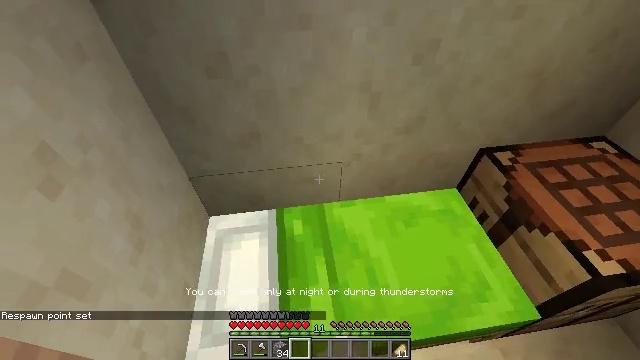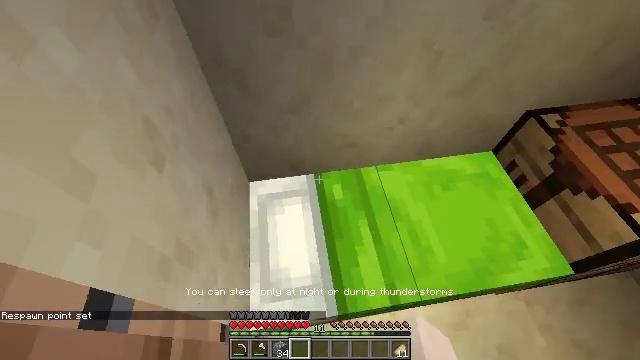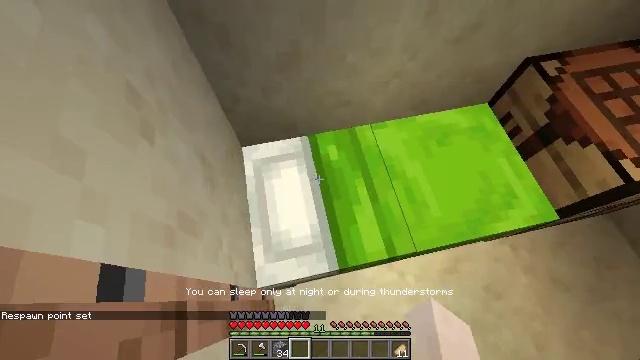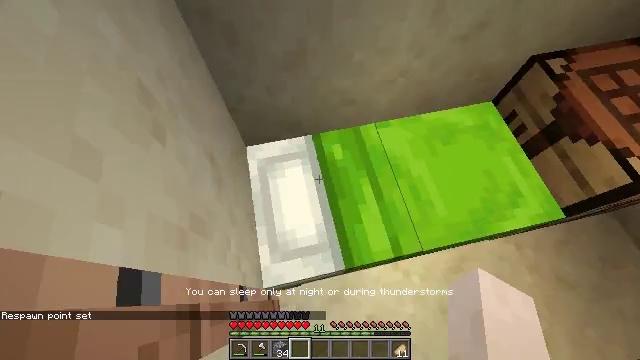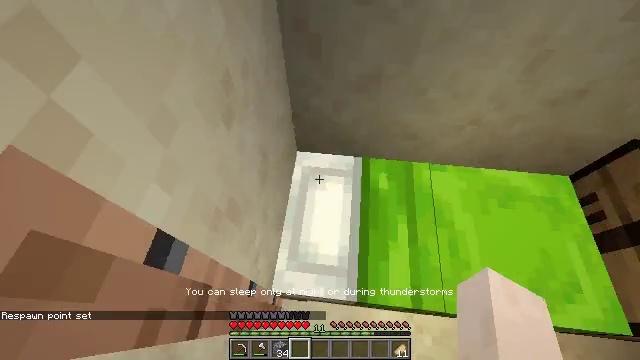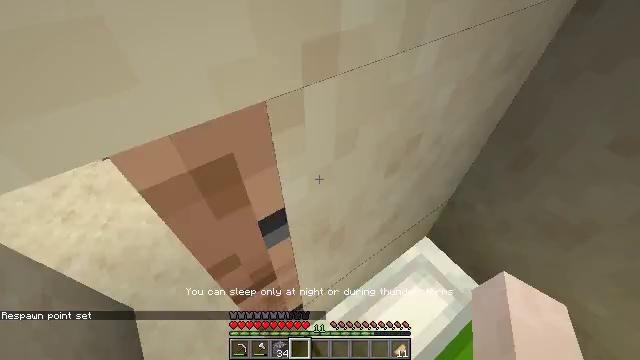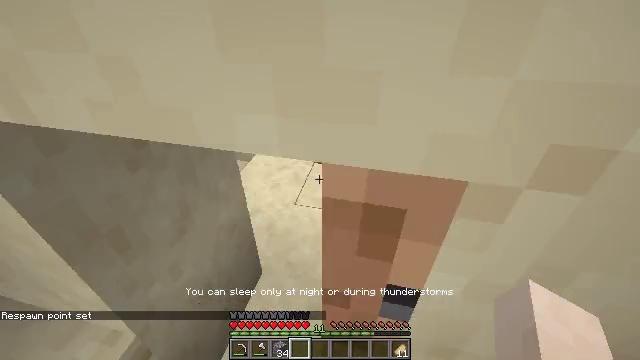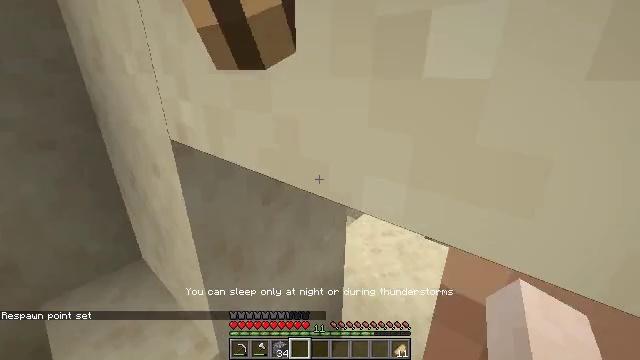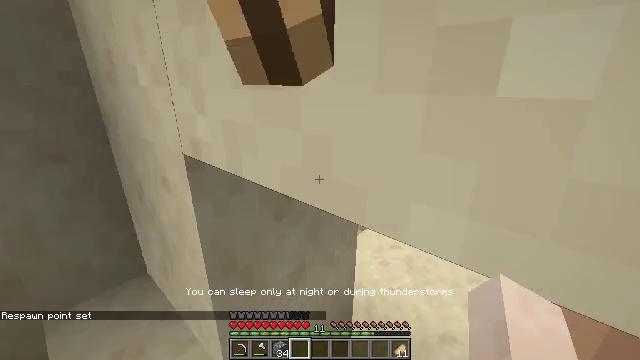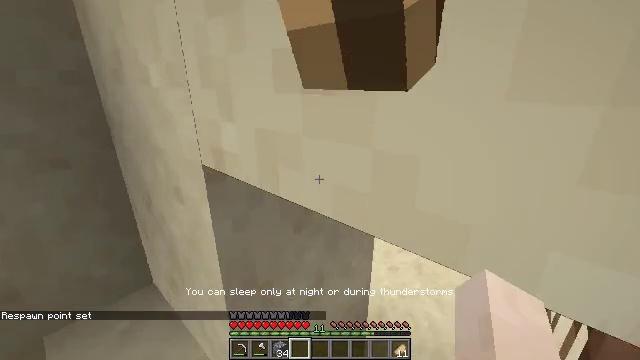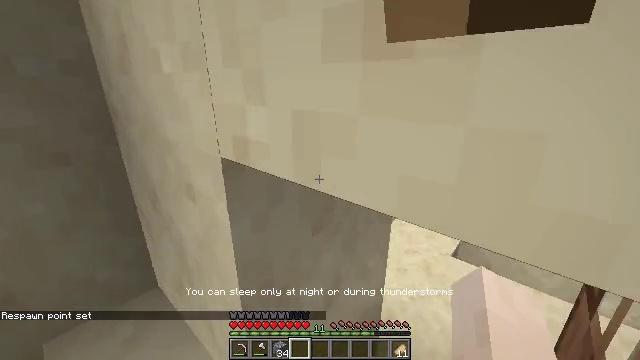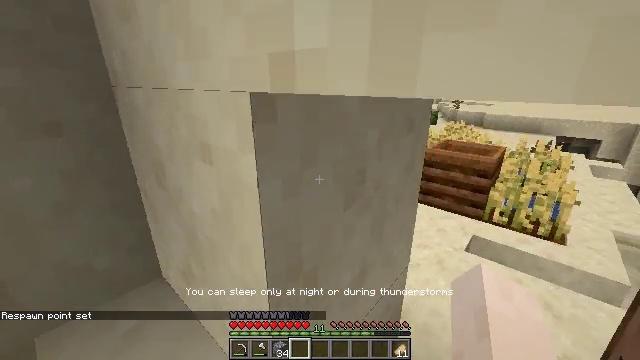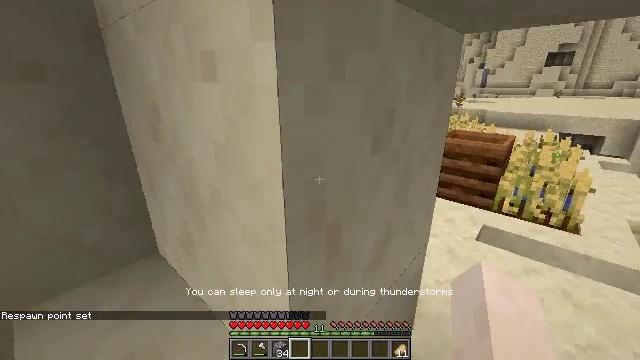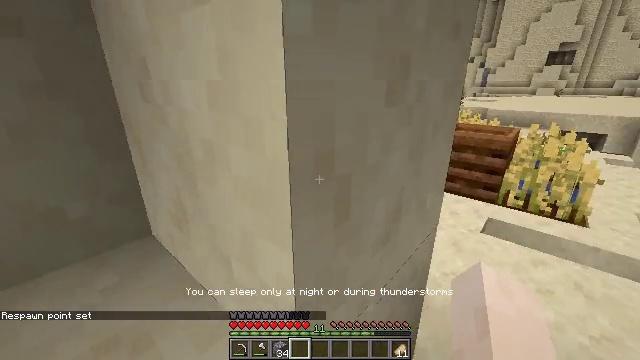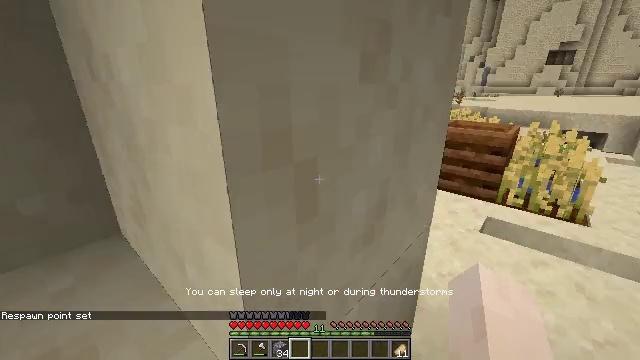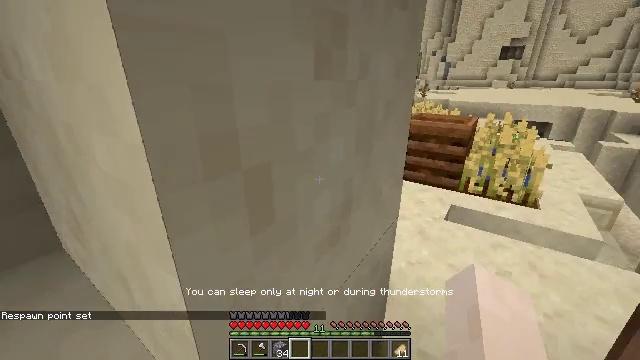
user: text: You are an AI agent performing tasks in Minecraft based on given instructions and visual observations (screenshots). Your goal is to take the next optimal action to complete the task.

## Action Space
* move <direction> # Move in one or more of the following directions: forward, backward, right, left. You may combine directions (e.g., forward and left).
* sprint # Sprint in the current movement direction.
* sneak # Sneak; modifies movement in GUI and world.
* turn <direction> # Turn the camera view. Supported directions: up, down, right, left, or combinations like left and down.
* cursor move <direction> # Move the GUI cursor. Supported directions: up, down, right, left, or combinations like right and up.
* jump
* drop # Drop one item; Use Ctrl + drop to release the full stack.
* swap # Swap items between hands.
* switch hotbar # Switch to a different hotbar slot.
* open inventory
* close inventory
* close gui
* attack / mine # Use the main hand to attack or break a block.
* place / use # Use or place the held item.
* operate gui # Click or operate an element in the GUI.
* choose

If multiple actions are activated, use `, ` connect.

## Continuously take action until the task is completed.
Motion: motion action
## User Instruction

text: Gather smooth sandstone from desert temples or structures.
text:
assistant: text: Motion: move left, turn down
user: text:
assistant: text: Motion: move left, turn right and down
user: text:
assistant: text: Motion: no_op
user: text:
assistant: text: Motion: turn left and up
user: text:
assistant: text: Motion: turn left and up
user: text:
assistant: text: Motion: turn left and up
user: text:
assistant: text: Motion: move forward, turn left and up
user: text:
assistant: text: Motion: move forward, turn up
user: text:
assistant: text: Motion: move forward
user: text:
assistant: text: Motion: move forward, sprint
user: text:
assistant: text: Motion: move forward, sprint
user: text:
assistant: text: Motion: move forward, sprint
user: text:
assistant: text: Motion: move forward, sprint
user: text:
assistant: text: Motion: move forward, sprint
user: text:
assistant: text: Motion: move forward, sprint, turn right and down
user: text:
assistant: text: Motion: move forward, sprint, turn right
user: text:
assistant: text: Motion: move forward, sprint, turn right
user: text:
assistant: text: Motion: move forward, sprint, turn right
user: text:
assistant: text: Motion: move forward and move right, sprint, turn right
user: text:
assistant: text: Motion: move forward and move right, sprint, turn left
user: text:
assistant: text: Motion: move forward and move right, sprint, turn left
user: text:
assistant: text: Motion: move forward, sprint, turn left
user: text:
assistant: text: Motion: move forward, sprint, turn left
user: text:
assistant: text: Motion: move forward, sprint, turn left
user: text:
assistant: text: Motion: move forward and move left, sprint
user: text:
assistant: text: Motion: move forward and move left, sprint
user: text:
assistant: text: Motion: move forward and move left, sprint
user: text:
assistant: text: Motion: move forward, sprint
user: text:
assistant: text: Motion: move forward, sprint
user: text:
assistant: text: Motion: move forward, sprint